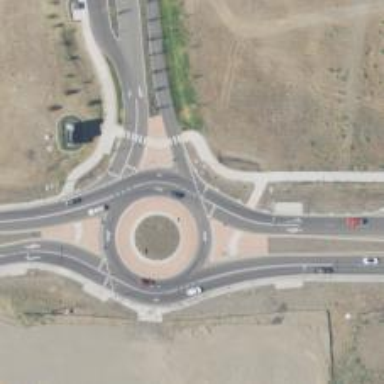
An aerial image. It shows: Primary highway with asphalt surface leading to roundabout.